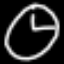
Label: clock